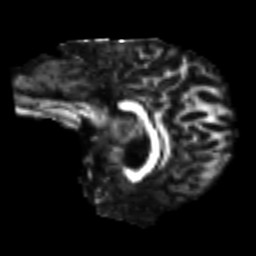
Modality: FA
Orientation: sagittal
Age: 29
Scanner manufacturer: siemens
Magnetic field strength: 3 T
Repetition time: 4.52 s
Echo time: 0.084 s